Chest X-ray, AP view. Patient: 45 years old, sex M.
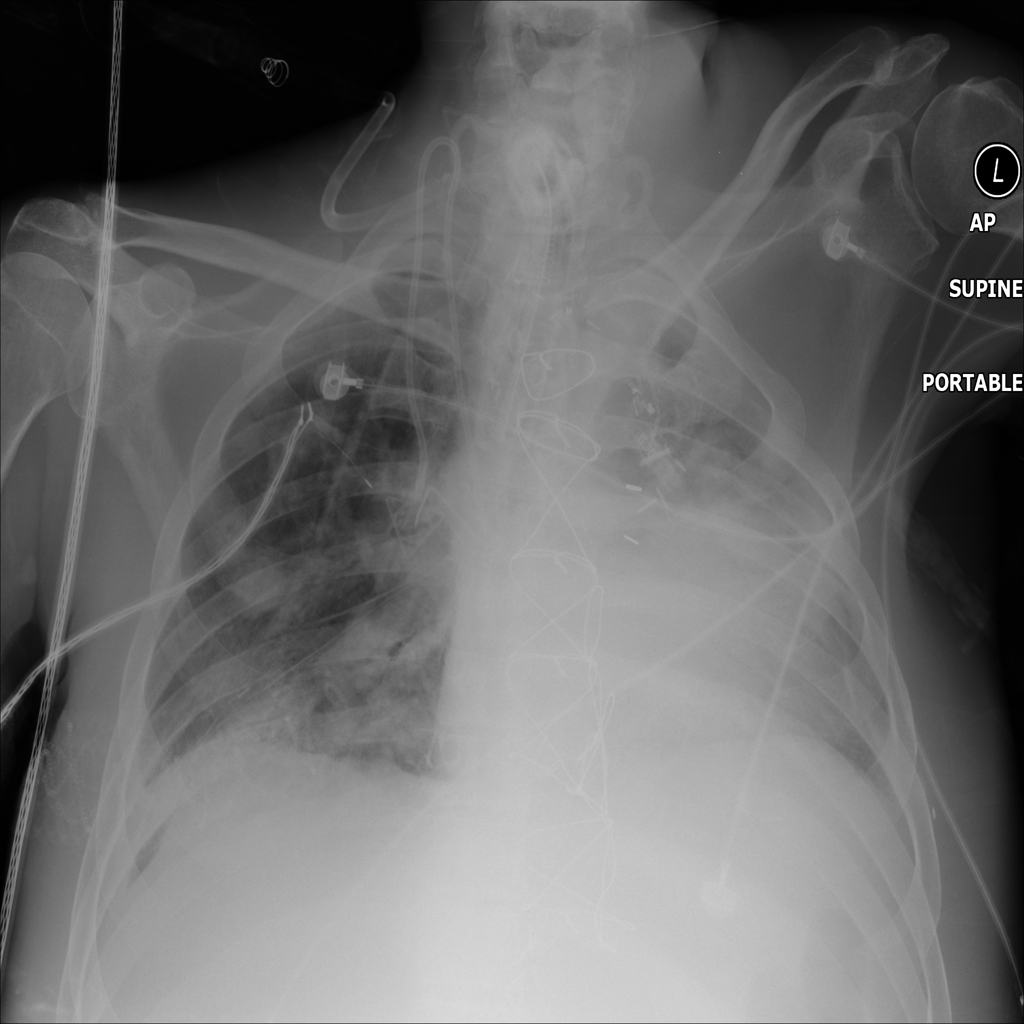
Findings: Infiltration, Nodule